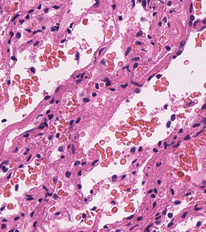
Tumor epithelial tissue: no
Tumor-associated stroma tissue: no
Normal tissue: yes